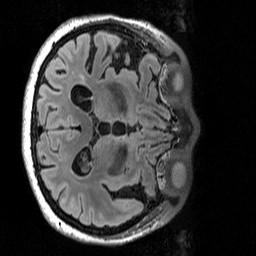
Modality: T2w
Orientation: axial
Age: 68
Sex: female
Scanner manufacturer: siemens
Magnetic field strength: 3 T
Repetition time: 5 s
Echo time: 0.386 s